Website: home-depot
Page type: delivery-shipping
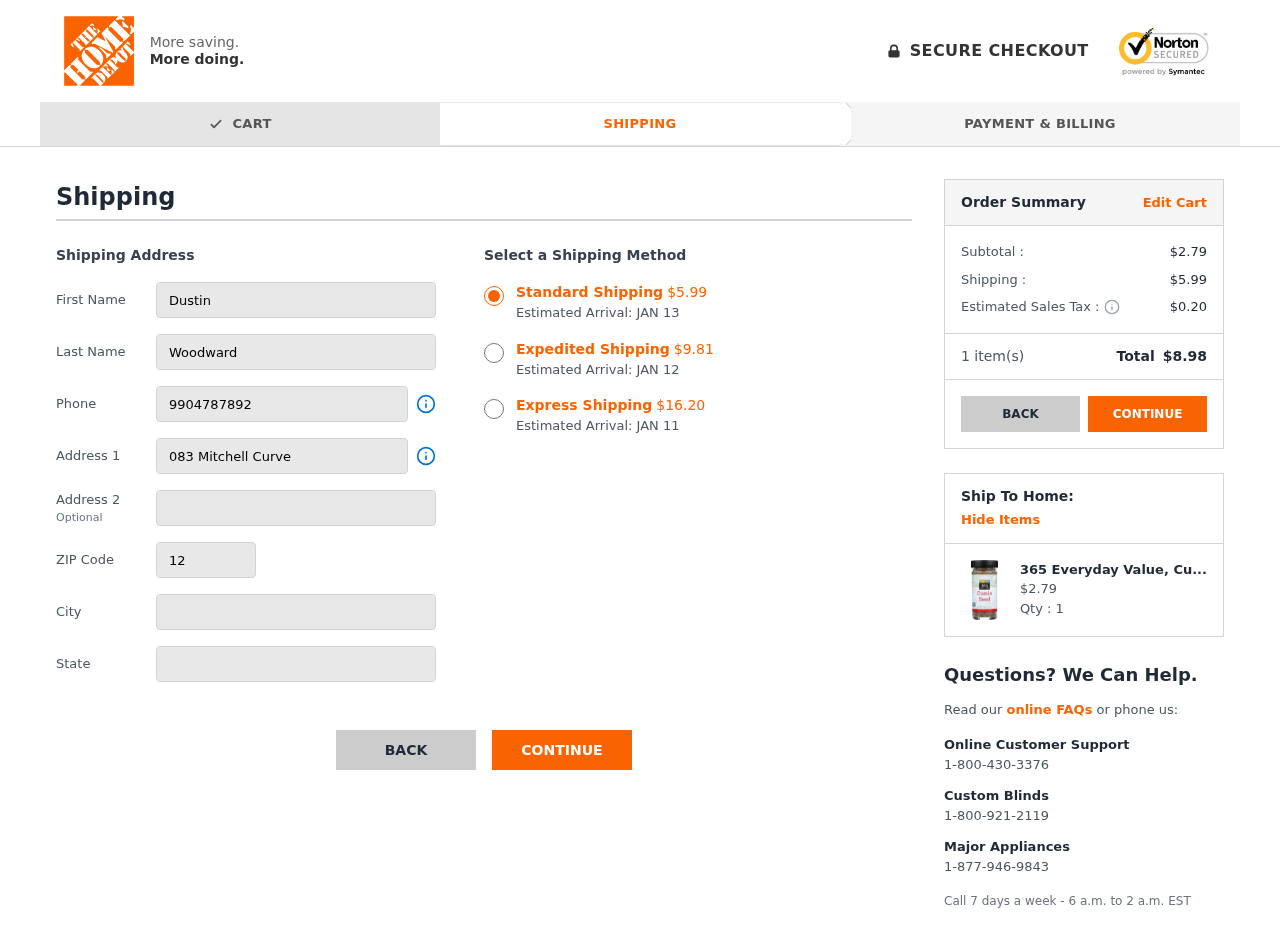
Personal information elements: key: PII_CITY
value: Robinsonchester
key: PII_FIRSTNAME
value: Dustin
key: PII_LASTNAME
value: Woodward
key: PII_PHONE
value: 9904787892
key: PII_POSTCODE
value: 12718
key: PII_STATE
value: Ohio
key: PII_STREET
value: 083 Mitchell Curve
Product elements: key: PRODUCT1_NAME
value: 365 Everyday Value, Cumin Seed, 1.48 oz
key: PRODUCT1_PRICE
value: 2.79
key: PRODUCT1_QUANTITY
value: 1
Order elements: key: ORDER_SHIPPING_COST_STANDARD
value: $5.99
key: ORDER_DELIVERY_DATE
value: JAN 13
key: ORDER_SHIPPING_COST_EXPEDITED
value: $9.81
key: ORDER_DELIVERY_DATE_EXPEDITED
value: JAN 12
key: ORDER_SHIPPING_COST_EXPRESS
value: $16.20
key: ORDER_DELIVERY_DATE_EXPRESS
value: JAN 11
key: ORDER_SUBTOTAL
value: $2.79
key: ORDER_SHIPPING_COST
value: $5.99
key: ORDER_TAX
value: $0.20
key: ORDER_NUM_ITEMS
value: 1
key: ORDER_TOTAL
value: $8.98